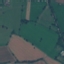
Land use / land cover class: Pasture